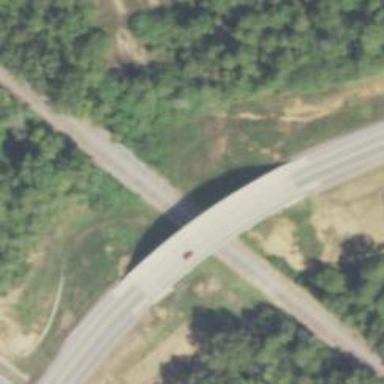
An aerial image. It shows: Beam-style bridge on primary highway.